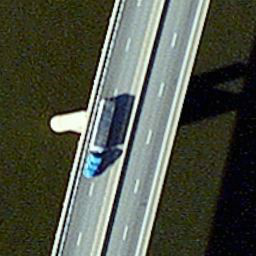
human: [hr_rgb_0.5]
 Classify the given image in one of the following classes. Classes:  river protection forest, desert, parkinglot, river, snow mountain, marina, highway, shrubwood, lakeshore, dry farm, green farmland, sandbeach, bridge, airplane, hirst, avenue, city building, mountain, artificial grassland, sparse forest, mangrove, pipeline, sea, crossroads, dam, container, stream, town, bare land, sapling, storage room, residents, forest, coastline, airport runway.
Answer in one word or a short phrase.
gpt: bridge